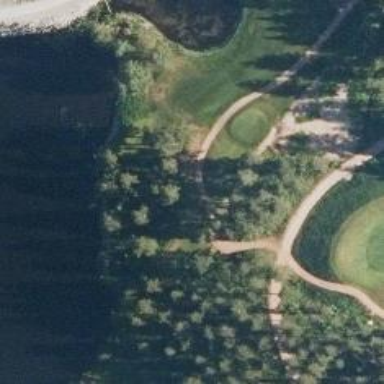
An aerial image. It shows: Path for both road and golf.